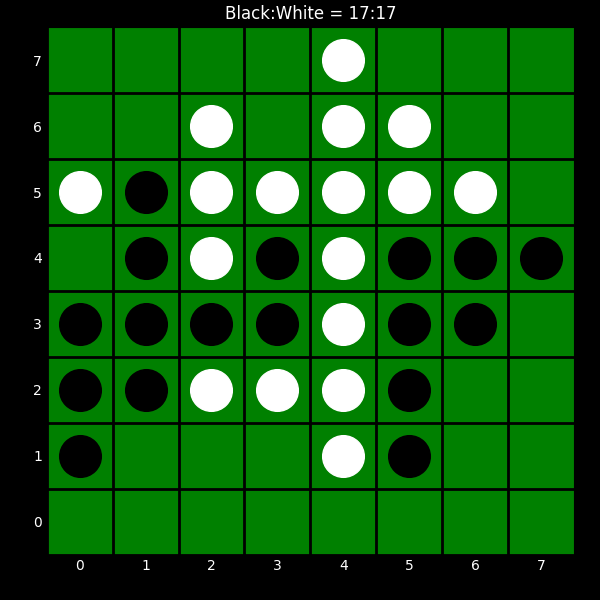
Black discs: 17
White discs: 17